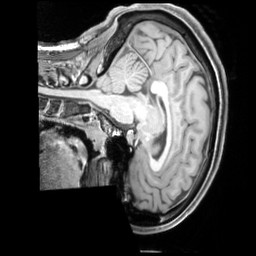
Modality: T1w
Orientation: sagittal
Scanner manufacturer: siemens
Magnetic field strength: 3 T
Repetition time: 2.3 s
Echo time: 0.00226 s